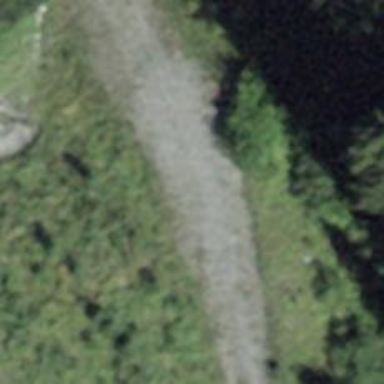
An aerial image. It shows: Track with grade 2 tracktype.